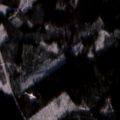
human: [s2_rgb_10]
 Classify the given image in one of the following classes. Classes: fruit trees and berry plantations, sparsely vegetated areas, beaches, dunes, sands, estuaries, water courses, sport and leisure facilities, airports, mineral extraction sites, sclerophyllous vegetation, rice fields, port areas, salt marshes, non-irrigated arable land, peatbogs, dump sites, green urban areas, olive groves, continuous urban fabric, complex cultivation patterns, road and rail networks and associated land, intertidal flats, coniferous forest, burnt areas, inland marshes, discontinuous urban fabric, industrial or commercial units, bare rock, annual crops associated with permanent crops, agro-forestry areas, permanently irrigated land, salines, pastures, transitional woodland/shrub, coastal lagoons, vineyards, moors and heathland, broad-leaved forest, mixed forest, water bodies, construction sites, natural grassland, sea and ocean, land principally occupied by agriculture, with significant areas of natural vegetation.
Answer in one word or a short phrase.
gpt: coniferous forest, mixed forest, transitional woodland/shrub